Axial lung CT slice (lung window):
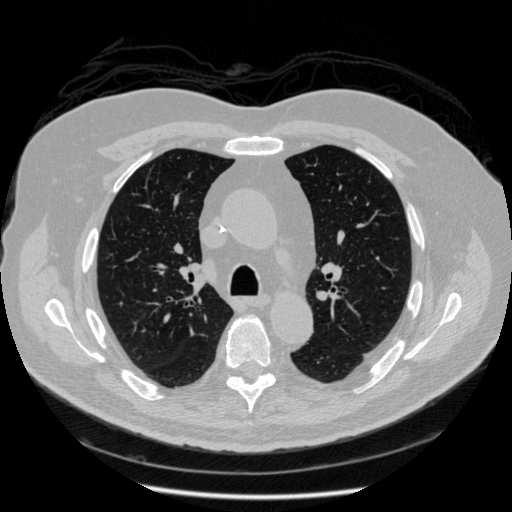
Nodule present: no